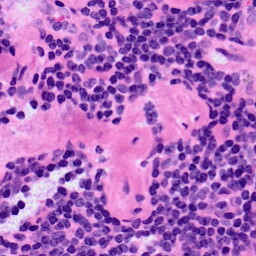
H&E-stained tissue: LymphNode